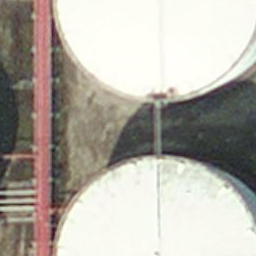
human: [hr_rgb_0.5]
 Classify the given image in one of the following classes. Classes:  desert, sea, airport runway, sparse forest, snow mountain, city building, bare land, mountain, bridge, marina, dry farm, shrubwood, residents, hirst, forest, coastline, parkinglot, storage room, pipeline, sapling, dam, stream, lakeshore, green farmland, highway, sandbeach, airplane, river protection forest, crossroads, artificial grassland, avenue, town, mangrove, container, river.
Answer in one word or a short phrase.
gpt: storage room